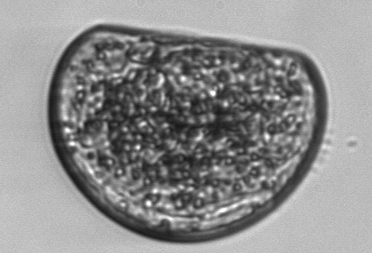
Label: shellfish_larvae